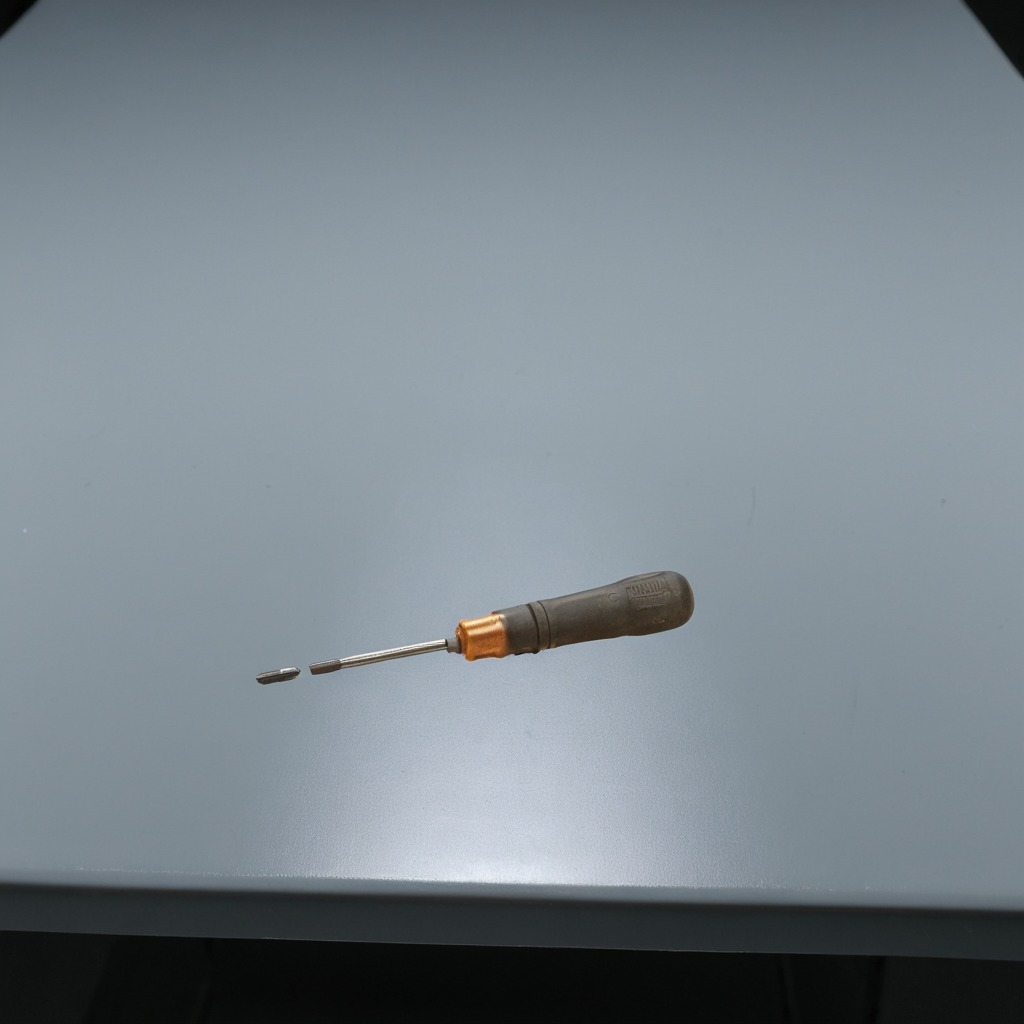
A screwdriver is lying on the clean empty table in a railway signal maintenance room.